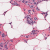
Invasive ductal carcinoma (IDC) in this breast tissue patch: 1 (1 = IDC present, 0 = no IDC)